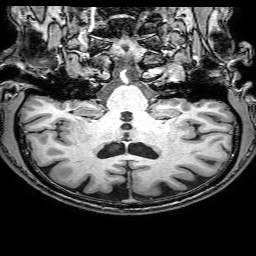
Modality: T1w
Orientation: sagittal
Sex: male
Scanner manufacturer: philips
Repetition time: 0.008171 s
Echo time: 0.00374 s